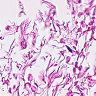
Metastatic tissue present: no